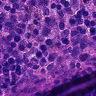
Metastatic tissue present: no